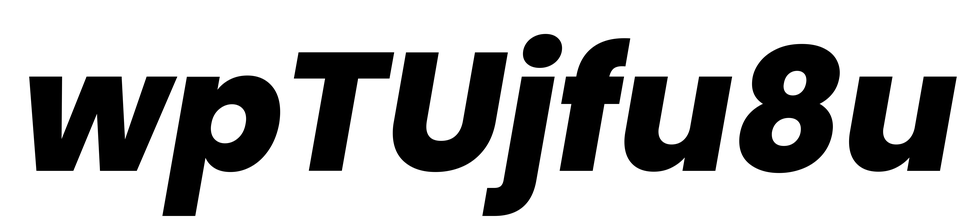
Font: Poppins-ExtraBoldItalic